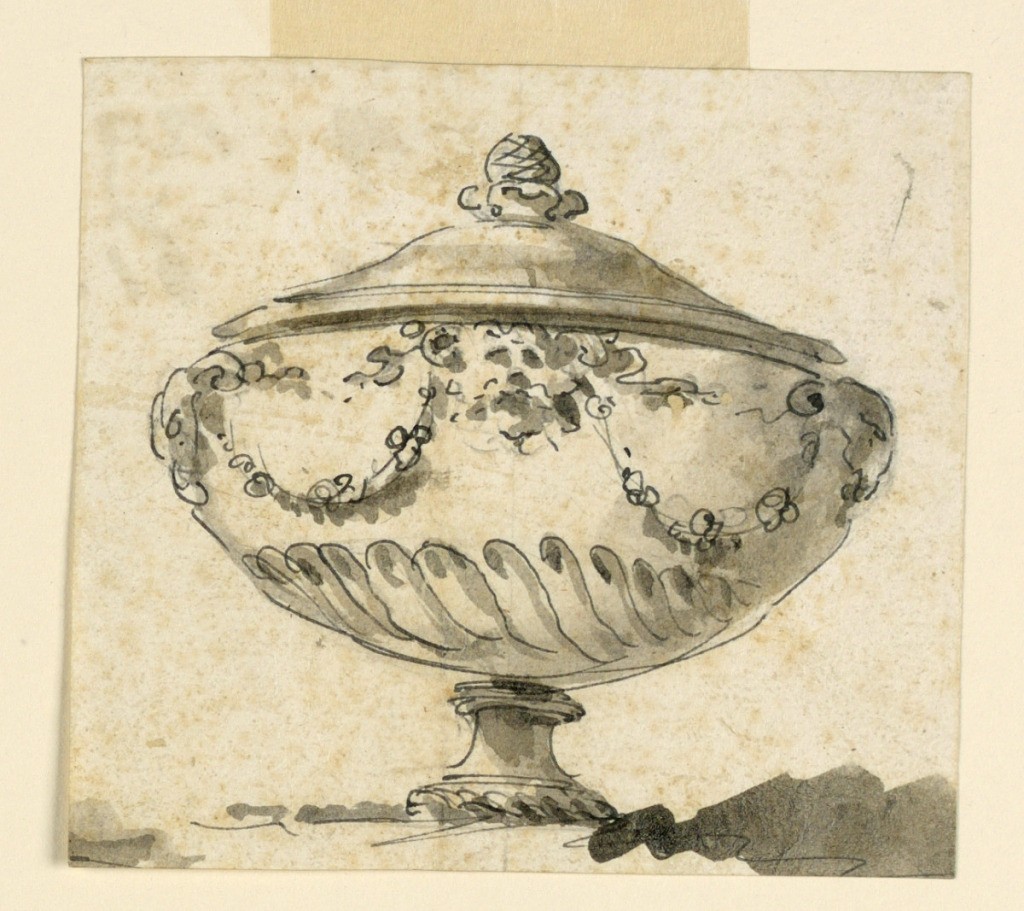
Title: Design for an Urn
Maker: Giuseppe Barberi, Italian, 1746–1809
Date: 1780–1790
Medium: Graphite, pen and black ink, brush and gray wash on paper
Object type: Drawing
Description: Wide footed urn decorated with spiraling gadrooning, masks and festoons.